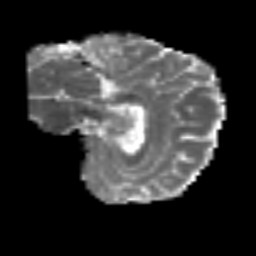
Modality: MD
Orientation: sagittal
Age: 68
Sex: female
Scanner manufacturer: siemens
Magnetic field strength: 3 T
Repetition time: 6.1 s
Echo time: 0.101 s